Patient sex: F
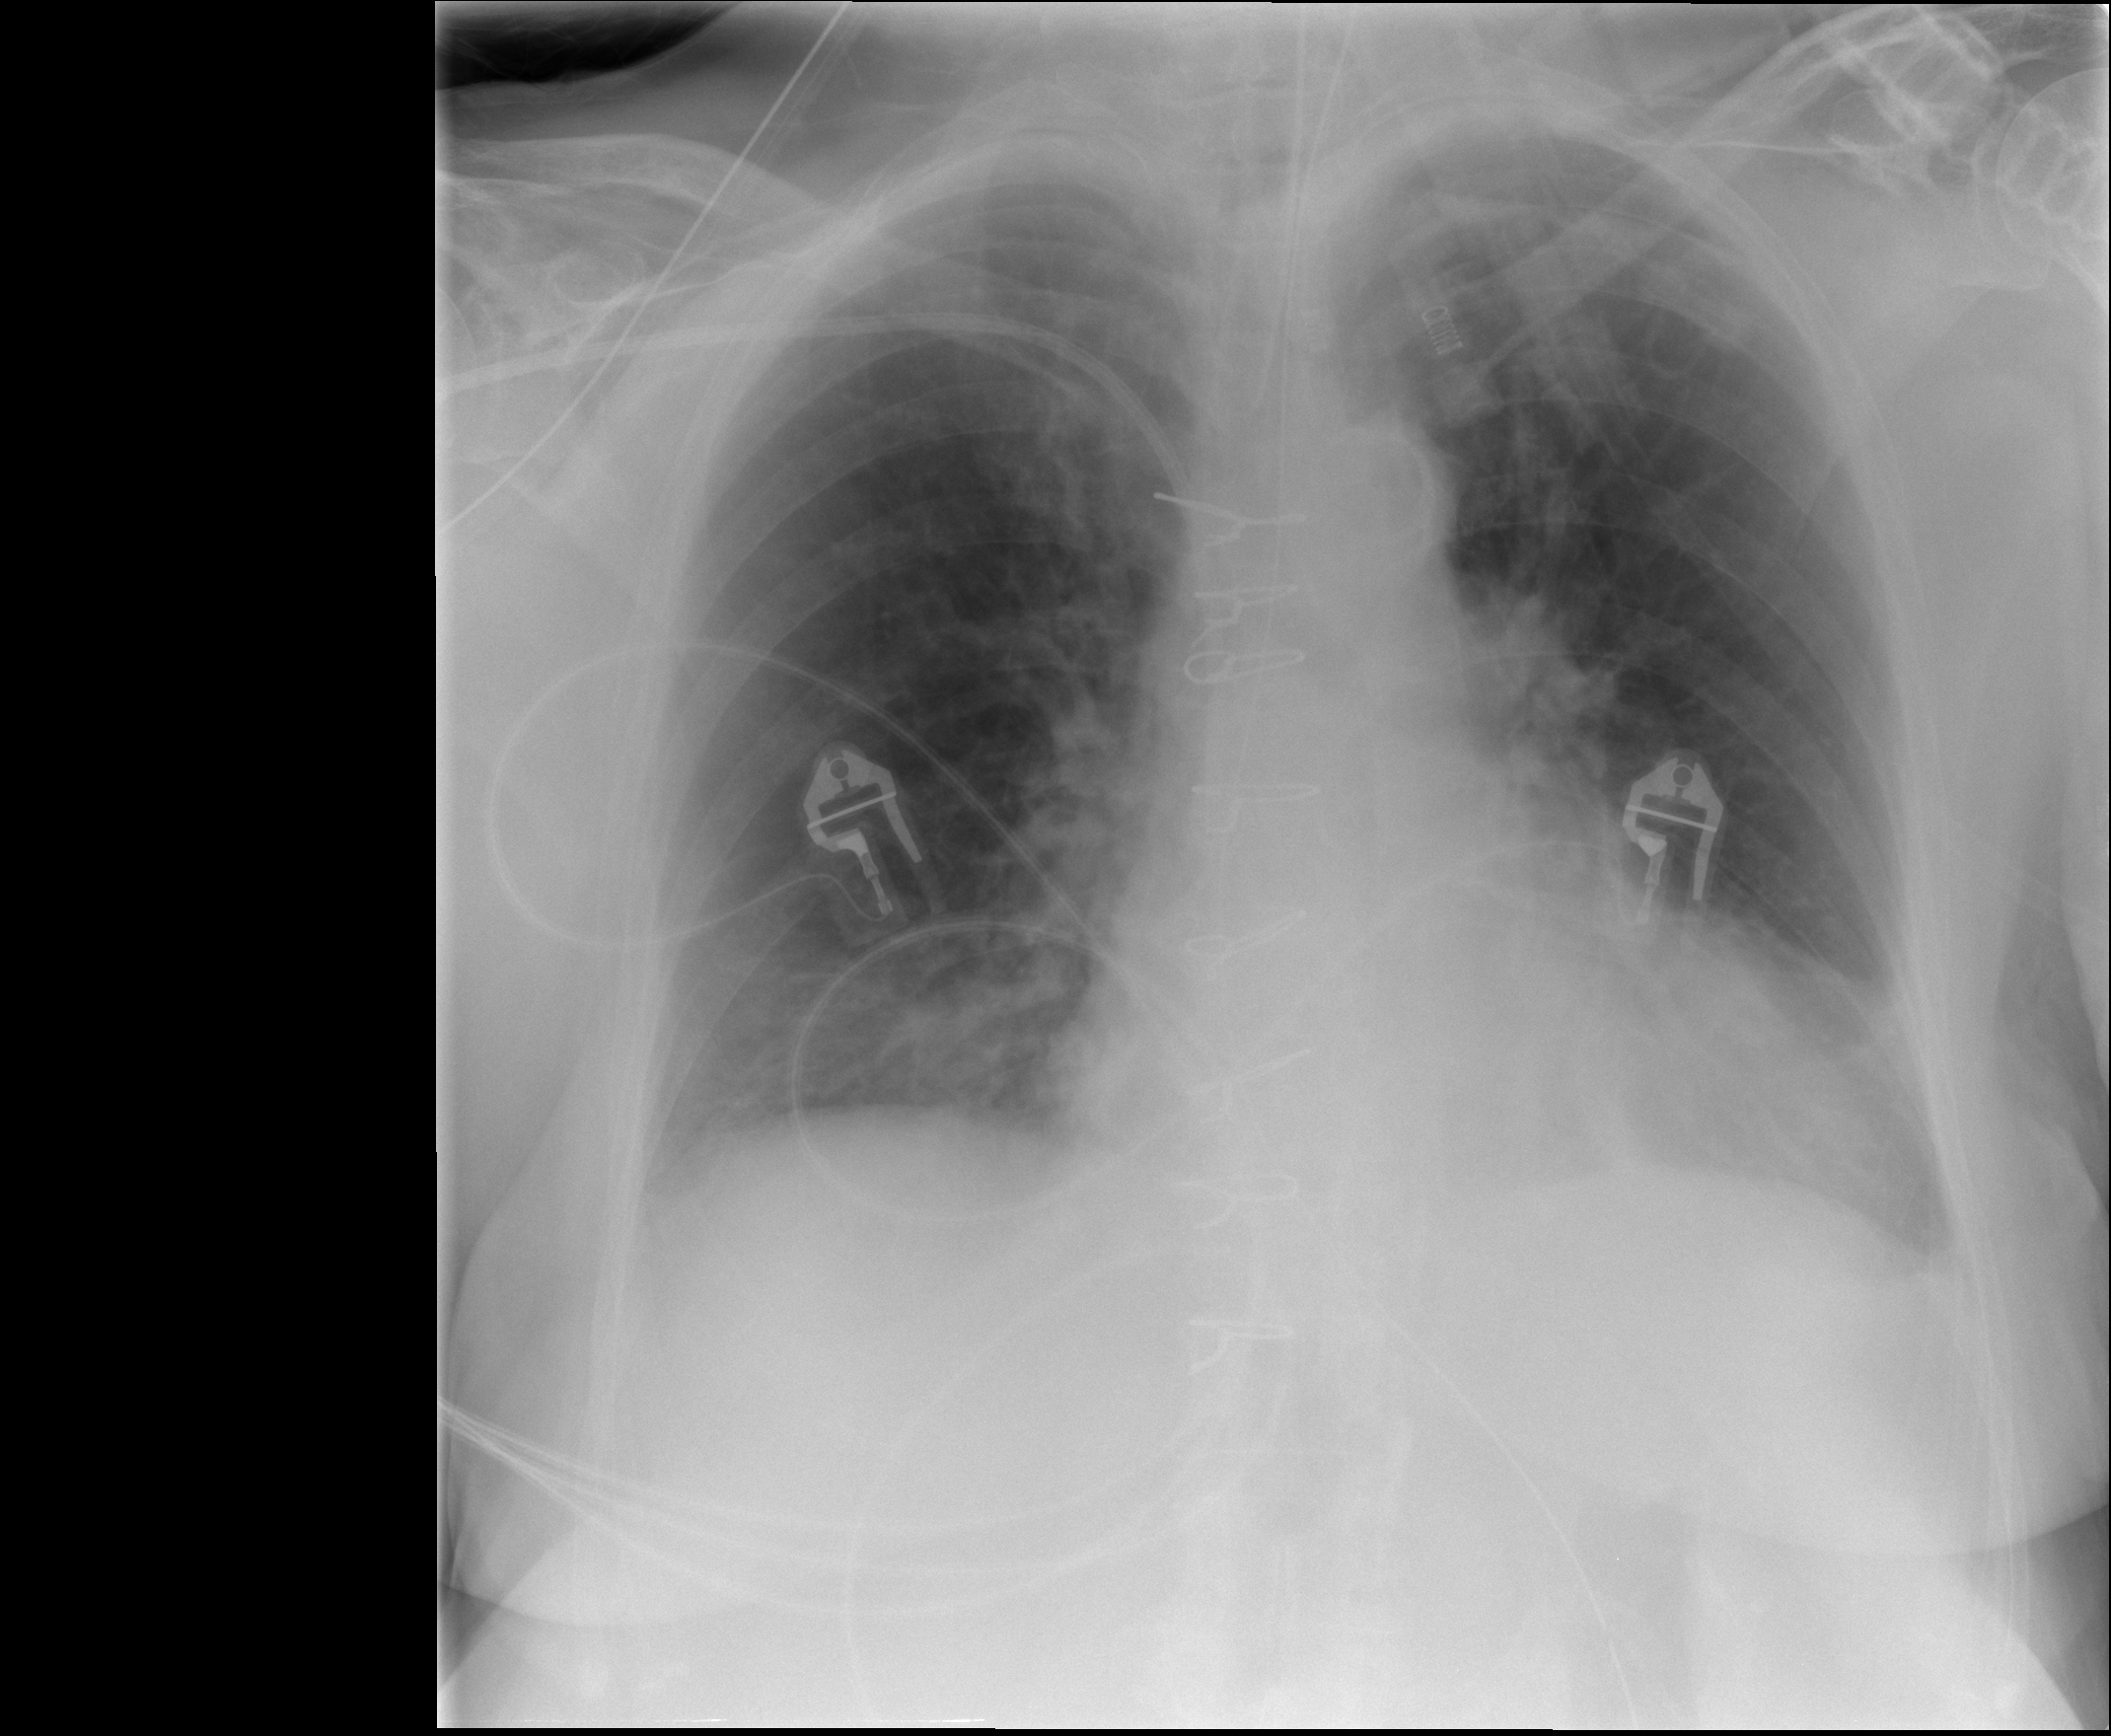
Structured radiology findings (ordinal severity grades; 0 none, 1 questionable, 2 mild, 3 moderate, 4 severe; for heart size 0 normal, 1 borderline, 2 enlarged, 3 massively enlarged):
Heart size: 0
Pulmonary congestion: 0
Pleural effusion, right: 0
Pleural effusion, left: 1
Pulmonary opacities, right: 0
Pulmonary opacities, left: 0
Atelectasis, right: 1
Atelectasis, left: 1